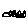
Label: zigzag